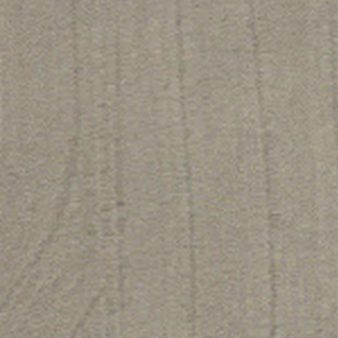
Label: other